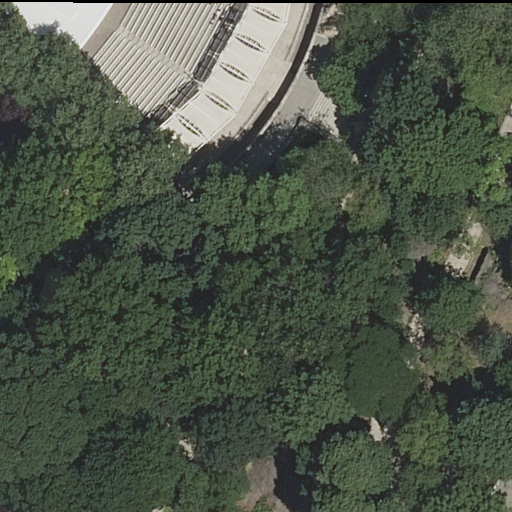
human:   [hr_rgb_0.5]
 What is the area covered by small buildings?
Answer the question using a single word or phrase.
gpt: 3m2

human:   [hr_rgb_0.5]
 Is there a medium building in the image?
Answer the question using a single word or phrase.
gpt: yes

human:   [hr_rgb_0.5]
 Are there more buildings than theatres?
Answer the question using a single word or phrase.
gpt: yes

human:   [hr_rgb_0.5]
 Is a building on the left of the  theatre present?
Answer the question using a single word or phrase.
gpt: no

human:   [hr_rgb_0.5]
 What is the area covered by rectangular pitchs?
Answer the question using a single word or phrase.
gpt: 0m2

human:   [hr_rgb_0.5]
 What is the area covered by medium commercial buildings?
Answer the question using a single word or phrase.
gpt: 0m2

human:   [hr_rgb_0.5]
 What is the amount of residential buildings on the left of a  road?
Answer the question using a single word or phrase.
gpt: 2

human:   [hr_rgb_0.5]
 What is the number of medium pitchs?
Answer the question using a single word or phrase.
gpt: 0

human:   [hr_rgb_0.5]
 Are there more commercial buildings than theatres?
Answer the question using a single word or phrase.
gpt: no

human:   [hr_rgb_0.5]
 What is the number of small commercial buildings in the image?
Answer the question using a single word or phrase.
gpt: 0

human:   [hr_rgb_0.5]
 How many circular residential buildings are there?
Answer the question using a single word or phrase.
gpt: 0

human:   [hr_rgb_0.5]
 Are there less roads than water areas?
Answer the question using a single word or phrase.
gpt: no

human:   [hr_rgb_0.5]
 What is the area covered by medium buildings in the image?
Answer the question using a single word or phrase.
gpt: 242m2

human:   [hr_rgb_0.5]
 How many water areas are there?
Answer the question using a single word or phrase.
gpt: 0

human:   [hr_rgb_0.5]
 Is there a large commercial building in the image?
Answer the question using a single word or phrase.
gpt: no

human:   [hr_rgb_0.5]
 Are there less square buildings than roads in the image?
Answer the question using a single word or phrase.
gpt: yes

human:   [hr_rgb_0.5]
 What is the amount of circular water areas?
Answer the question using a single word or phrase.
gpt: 0

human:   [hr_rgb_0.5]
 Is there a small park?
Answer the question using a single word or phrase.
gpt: no

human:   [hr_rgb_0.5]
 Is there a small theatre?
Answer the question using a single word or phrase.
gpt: yes

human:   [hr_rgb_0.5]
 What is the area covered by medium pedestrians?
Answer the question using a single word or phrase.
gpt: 495m2

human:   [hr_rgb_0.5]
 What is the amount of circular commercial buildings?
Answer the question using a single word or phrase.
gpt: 0

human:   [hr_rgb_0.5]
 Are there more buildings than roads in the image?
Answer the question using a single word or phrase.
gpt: no

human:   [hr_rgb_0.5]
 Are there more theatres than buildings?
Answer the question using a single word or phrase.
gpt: no

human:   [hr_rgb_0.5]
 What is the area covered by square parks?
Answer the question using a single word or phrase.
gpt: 0m2

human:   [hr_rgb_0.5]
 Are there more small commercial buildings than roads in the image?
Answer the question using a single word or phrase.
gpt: no

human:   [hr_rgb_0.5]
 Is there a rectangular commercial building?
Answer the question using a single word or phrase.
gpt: no

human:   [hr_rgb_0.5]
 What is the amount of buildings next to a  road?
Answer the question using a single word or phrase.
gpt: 2

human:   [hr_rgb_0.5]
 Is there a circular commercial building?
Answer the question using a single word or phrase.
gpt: no

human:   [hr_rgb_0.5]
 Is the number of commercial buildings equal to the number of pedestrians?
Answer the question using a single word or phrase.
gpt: no

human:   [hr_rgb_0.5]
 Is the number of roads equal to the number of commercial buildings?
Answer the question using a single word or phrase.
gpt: no

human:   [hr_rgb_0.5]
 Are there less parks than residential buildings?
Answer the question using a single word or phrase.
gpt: yes

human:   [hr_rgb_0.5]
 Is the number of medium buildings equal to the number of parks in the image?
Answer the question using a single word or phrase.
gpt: yes

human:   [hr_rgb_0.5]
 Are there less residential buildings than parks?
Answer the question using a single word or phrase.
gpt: no

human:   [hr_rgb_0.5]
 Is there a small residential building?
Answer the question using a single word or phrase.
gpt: yes

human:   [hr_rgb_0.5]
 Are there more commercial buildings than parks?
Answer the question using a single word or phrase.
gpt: no

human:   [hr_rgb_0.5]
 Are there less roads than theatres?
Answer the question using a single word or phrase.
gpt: no